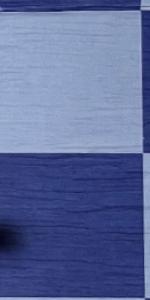
Label: Empty